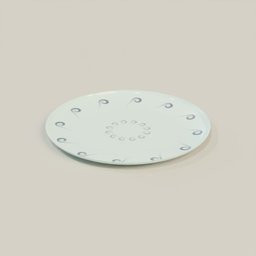
Label: tools